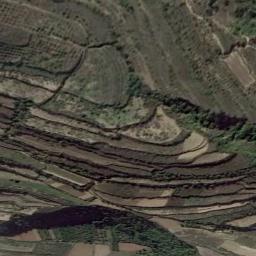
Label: terrace